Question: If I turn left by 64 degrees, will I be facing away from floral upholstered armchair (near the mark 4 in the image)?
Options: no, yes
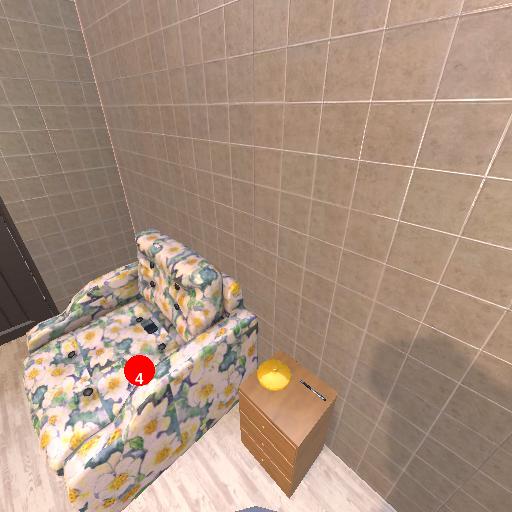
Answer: no